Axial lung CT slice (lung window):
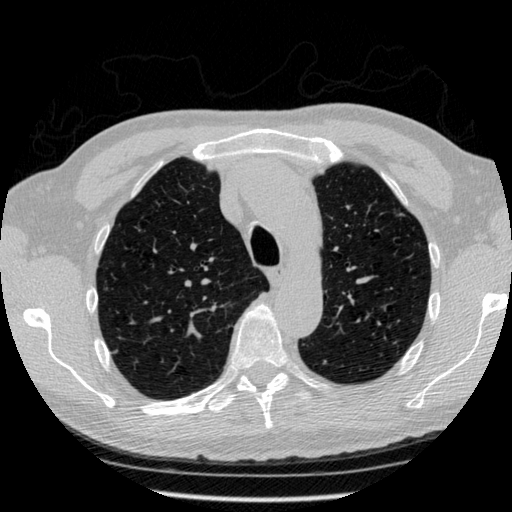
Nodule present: no